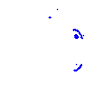
Particle: pion